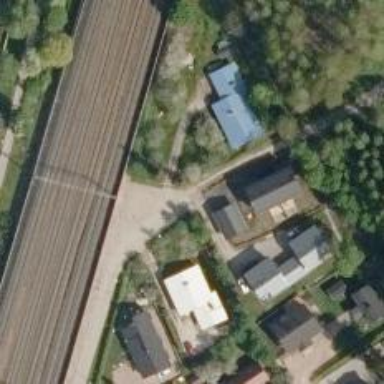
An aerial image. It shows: Asphalt cycleway.